This grayscale texture is a bearing vibration snapshot reshaped row-by-row into a square image. Based on the visible evidence, which condition applies: normal, inner_race, outer_race, ball?
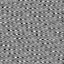
Answer: outer_race